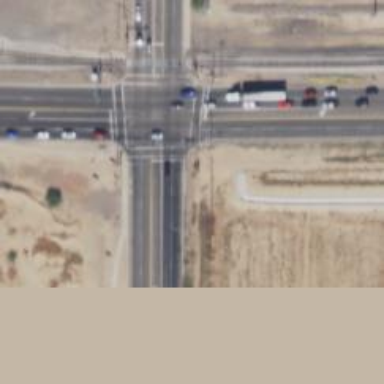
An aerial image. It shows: Solid stop line on the road.